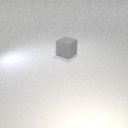
large gray rubber cube